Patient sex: F
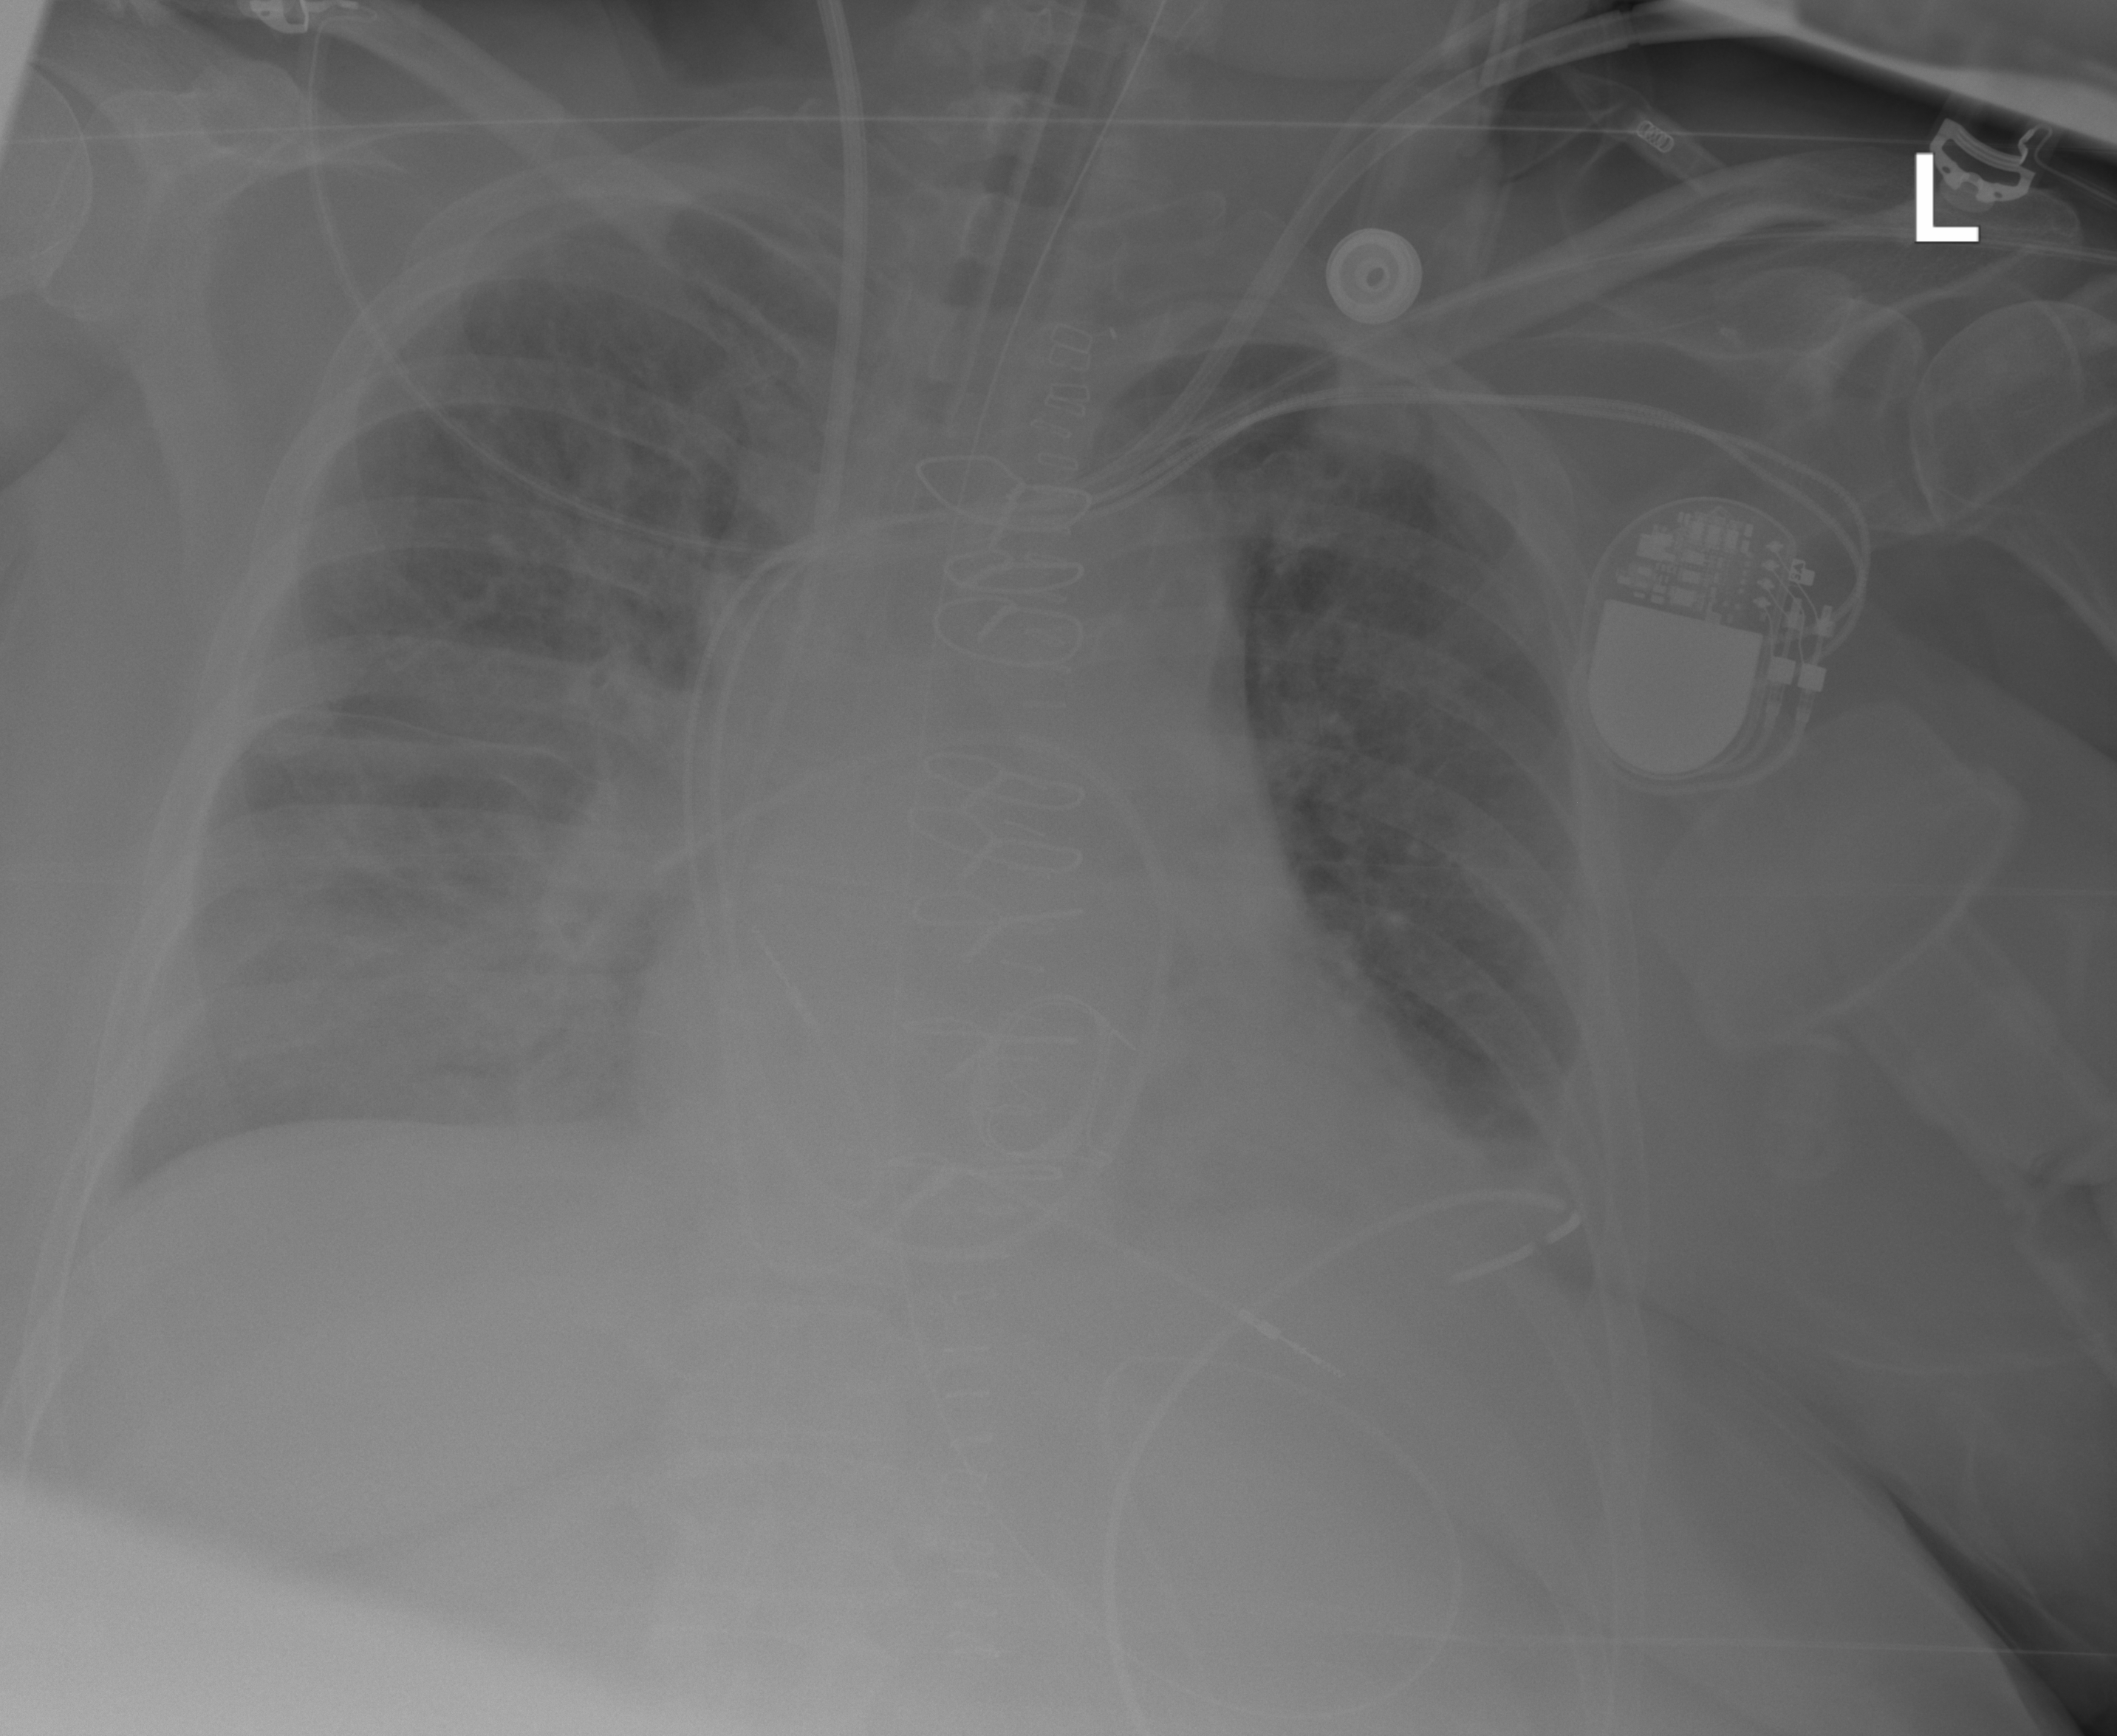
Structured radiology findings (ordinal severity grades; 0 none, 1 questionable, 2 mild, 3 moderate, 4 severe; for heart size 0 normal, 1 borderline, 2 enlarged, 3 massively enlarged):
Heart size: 2
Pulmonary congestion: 2
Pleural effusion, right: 2
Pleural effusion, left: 2
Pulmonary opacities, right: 2
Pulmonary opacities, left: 0
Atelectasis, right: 2
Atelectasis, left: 2